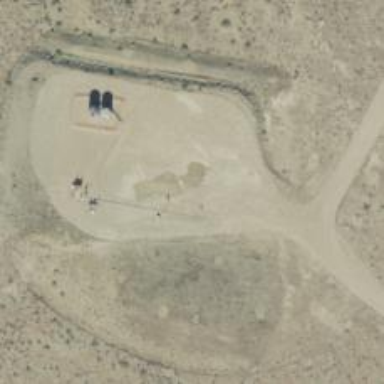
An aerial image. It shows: Petroleum well that is man-made.